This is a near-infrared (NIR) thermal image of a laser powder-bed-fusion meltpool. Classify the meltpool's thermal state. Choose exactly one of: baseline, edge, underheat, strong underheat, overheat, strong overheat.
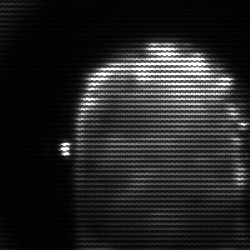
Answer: baseline